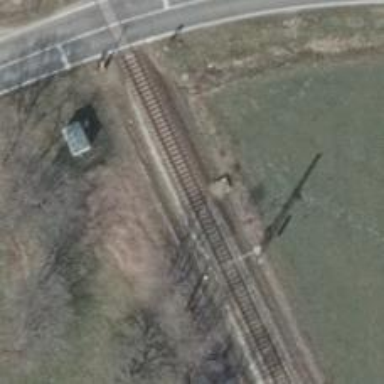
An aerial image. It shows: Railway signal.